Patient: sex M, age 65
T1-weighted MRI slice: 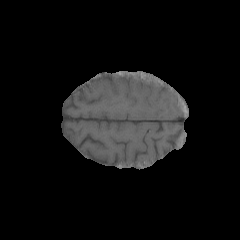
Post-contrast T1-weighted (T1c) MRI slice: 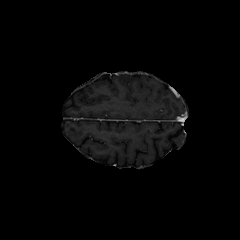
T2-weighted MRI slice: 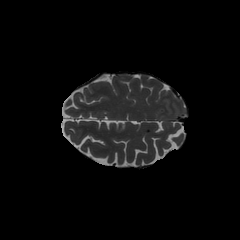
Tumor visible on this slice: no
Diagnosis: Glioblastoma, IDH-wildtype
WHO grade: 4